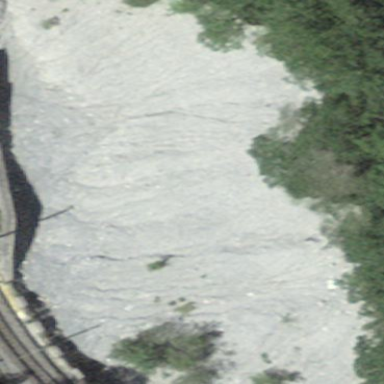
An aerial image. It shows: Scree landscape.